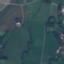
Label: Pasture